Aerial crown-view tile of a tropical tree (Barro Colorado Island, Panama), acquired 20241112:
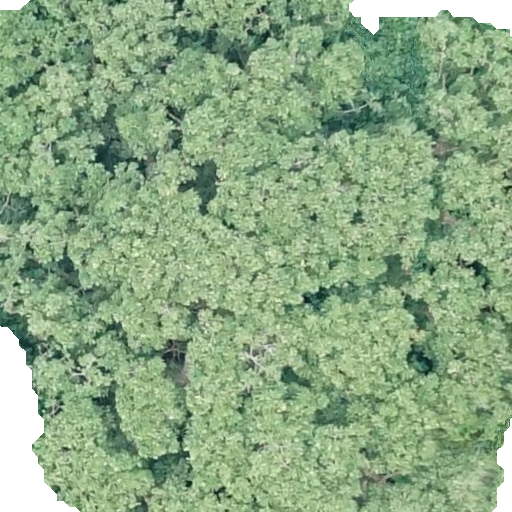
Species: Sterculia apetala
GBIF accepted scientific name: Sterculia apetala
Crown area: 506.547 m²